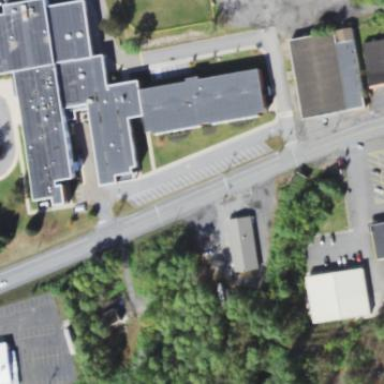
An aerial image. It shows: School building.